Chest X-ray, PA view. Patient: 43 years old, sex F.
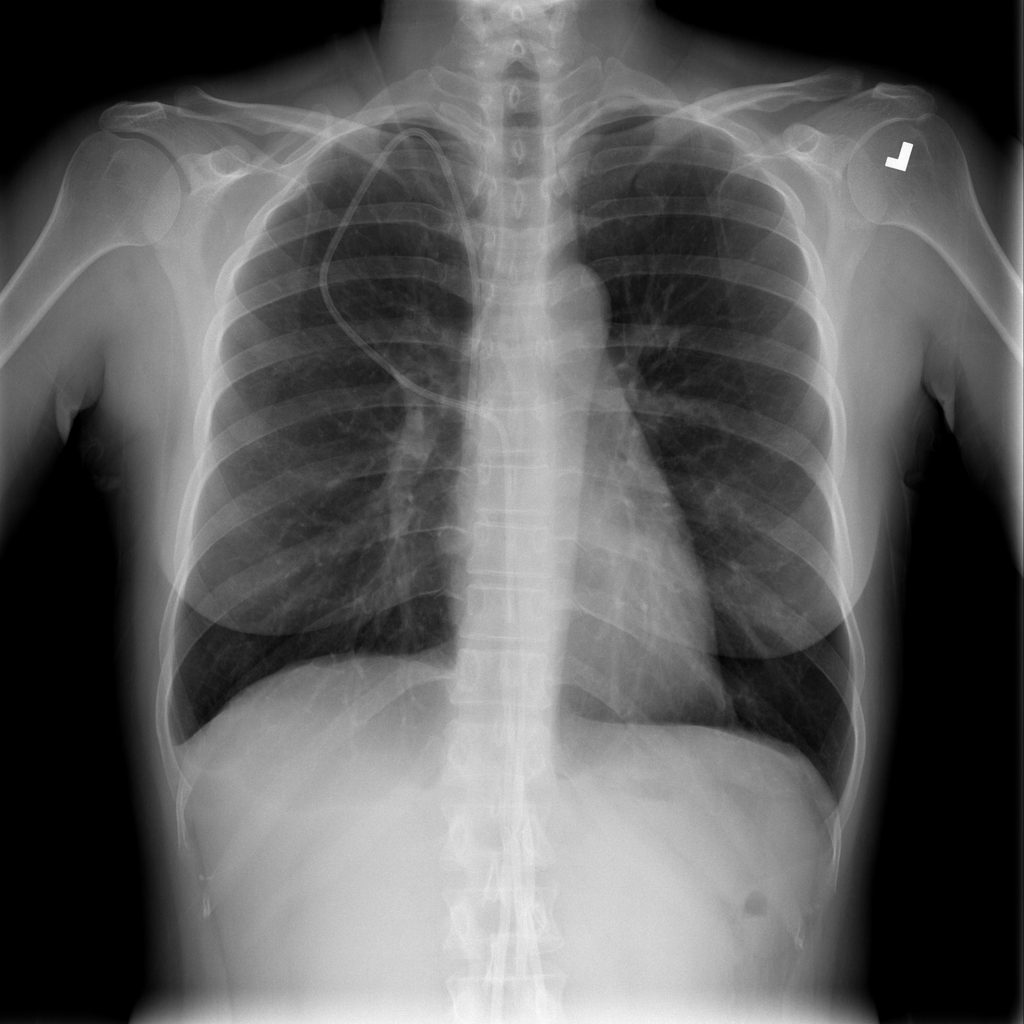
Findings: Infiltration